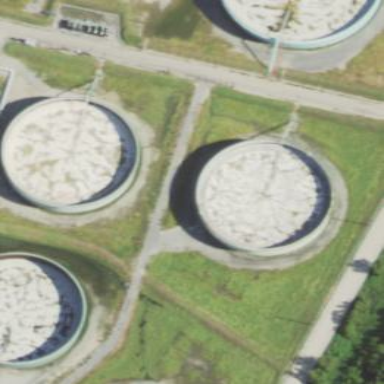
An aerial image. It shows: Storage tank which is man-made and housed in building.